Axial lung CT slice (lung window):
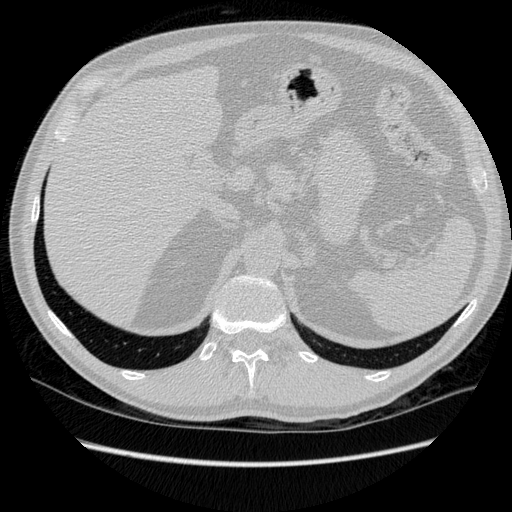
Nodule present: no